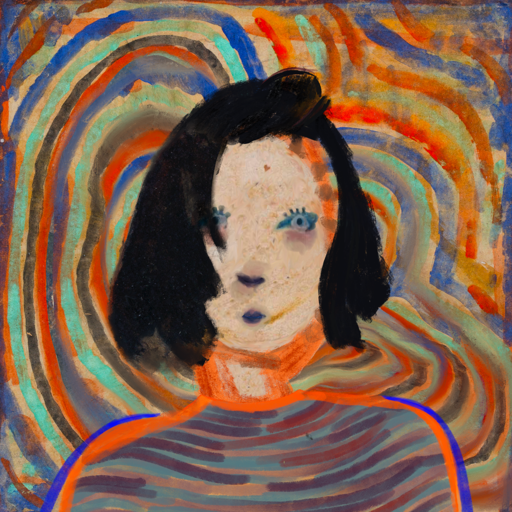
Background: Sisters, Head And Neck Front: Rupkatha, Face Front: Hill_Girl, Bust: Experience, Hair Front: Mosgoul, Head Accessory: Blank, Second Necklace: Blank, Necklace: Blank, Baby: Blank